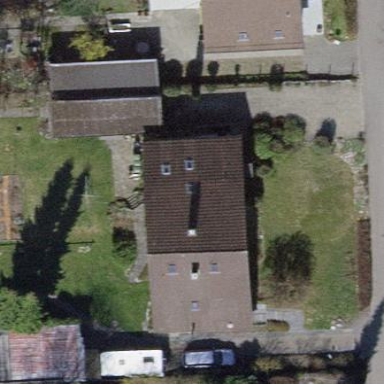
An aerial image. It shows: Semidetached house.